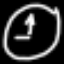
Label: clock